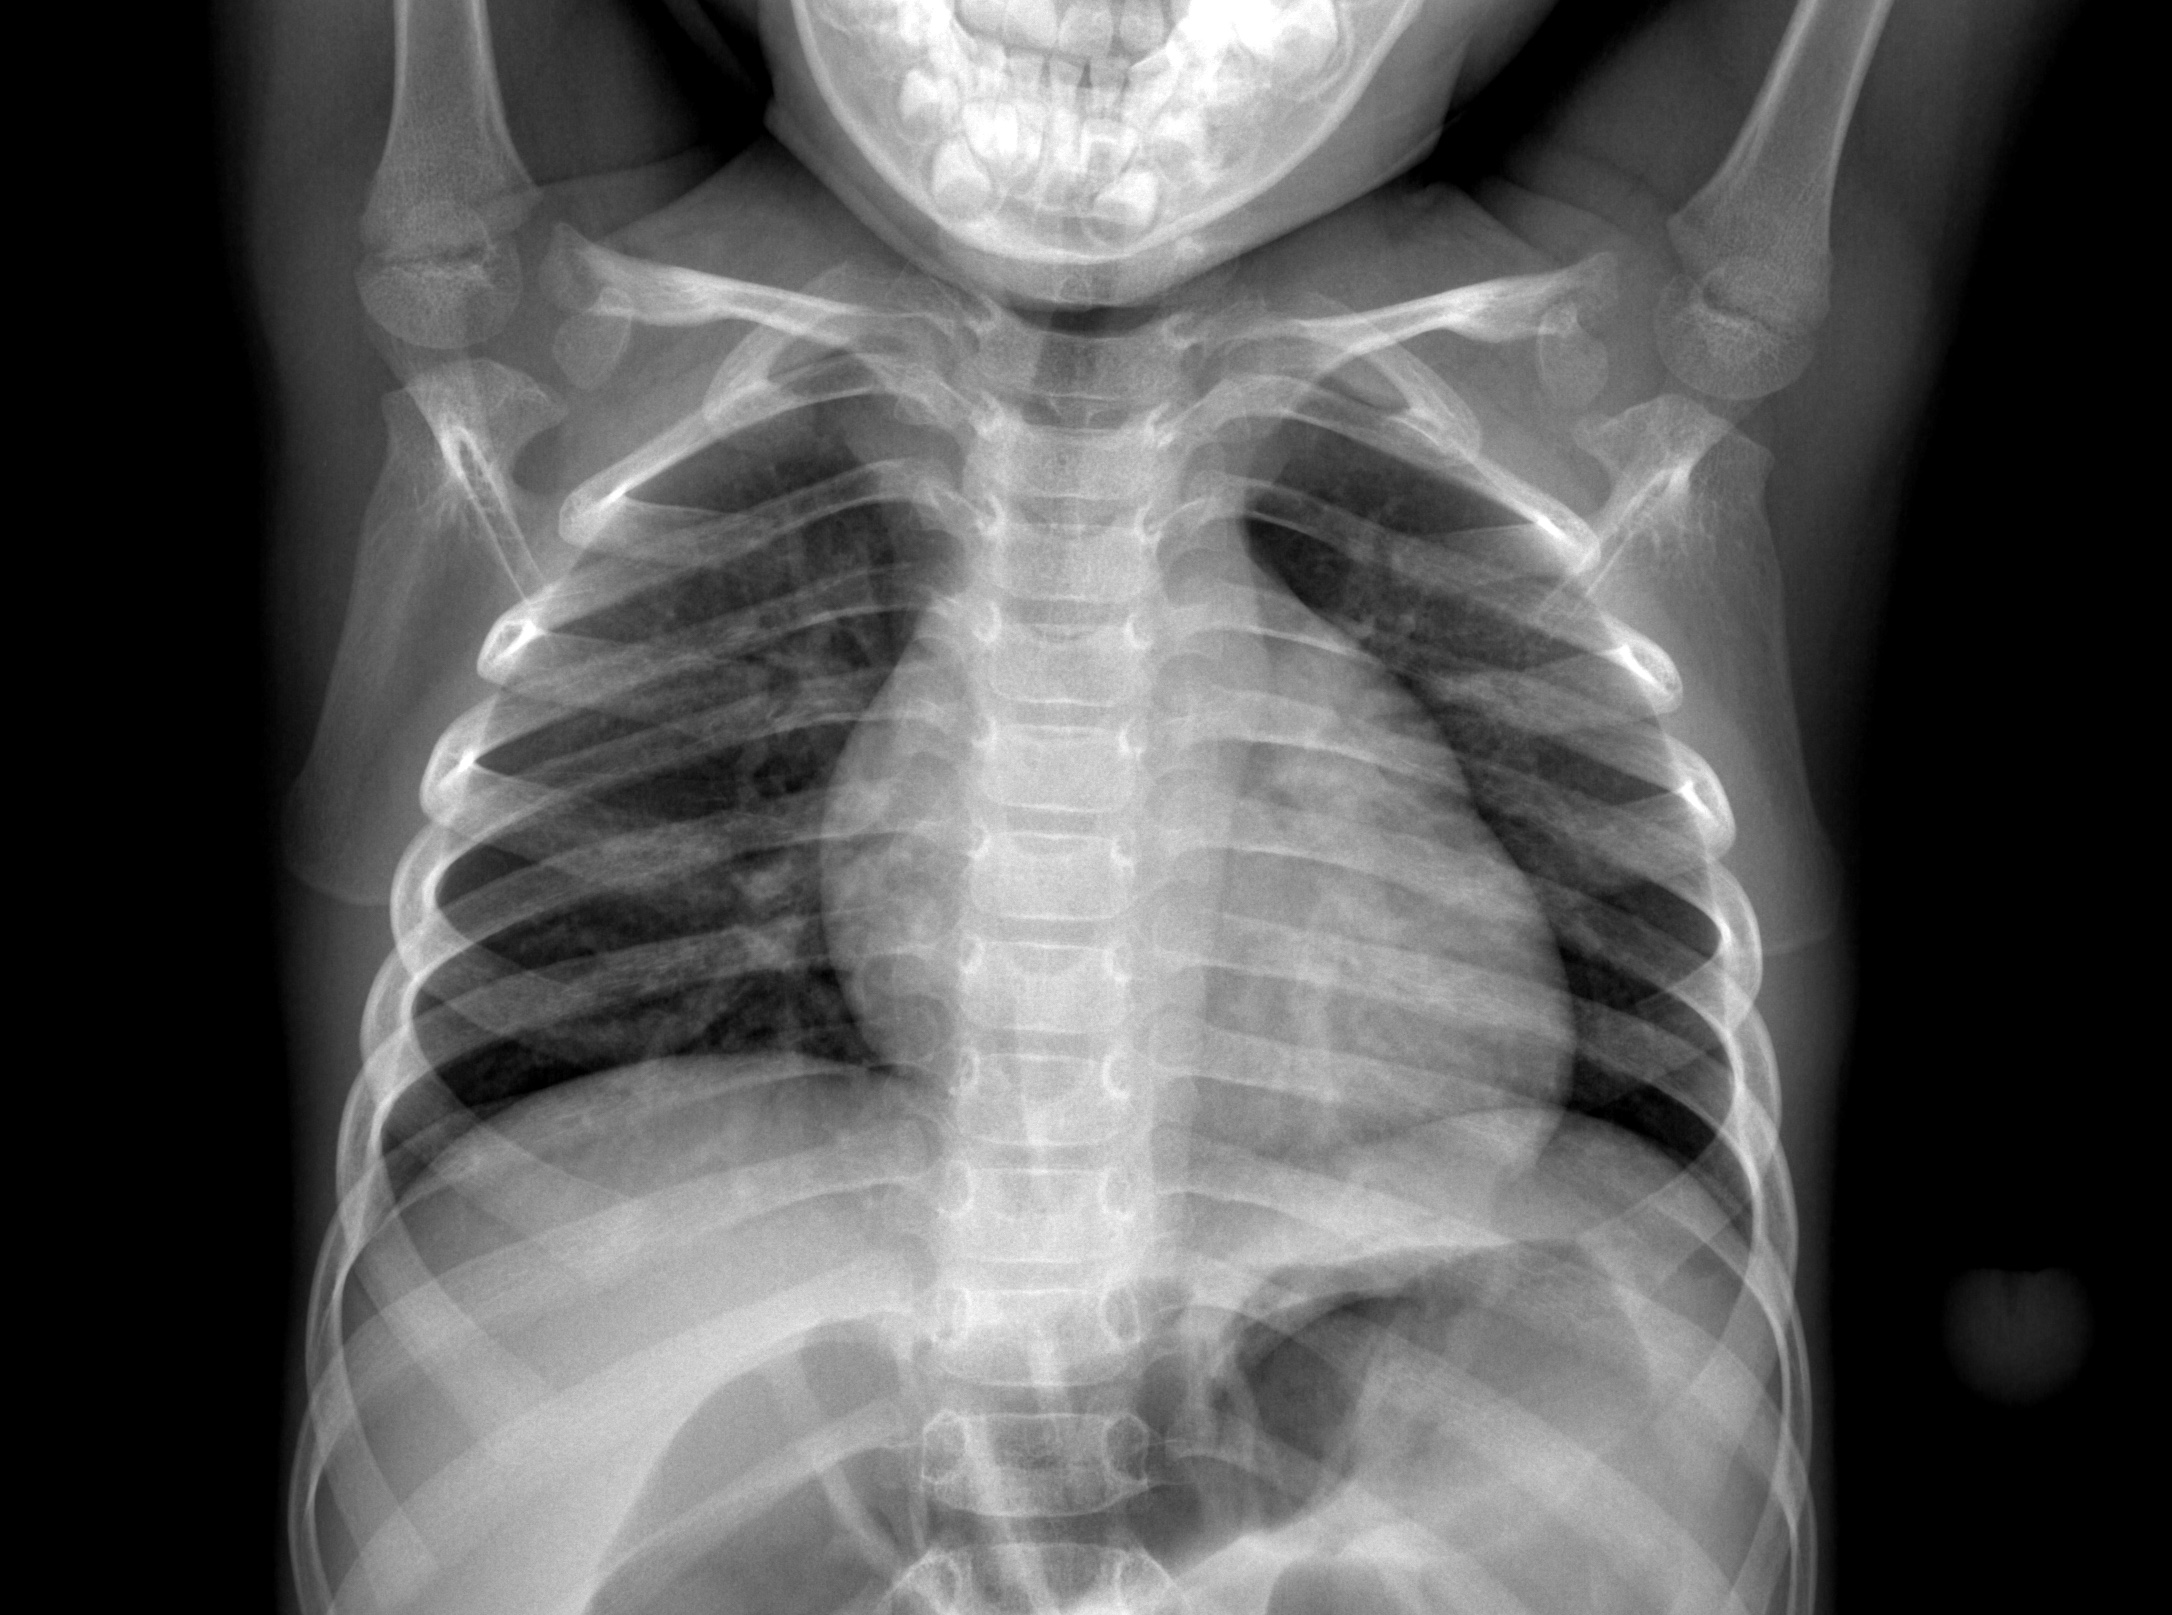
Diagnosis: NORMAL